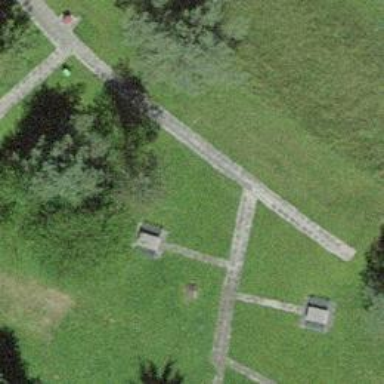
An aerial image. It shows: Picnic table located in leisure land area.